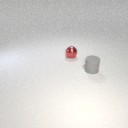
small red metal sphere behind small gray rubber cylinder